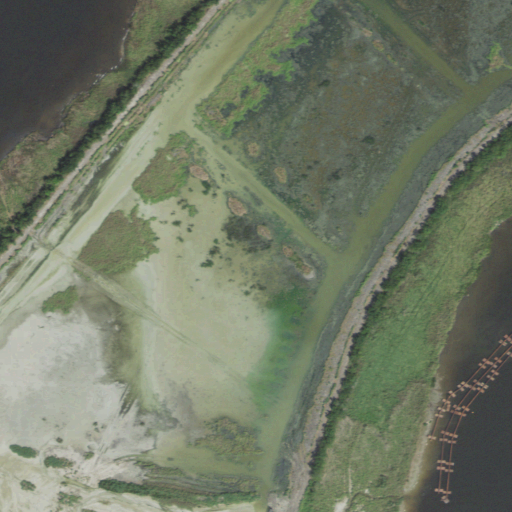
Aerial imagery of island in Louisiana named Clooney Island containing grassland, pasture, open water, herbaceous wetlands, evergreen forest, barren land, and mixed forest